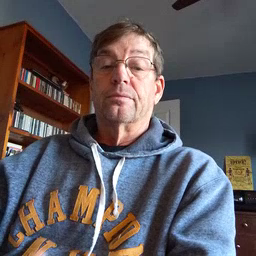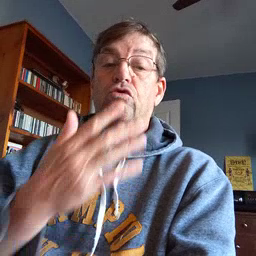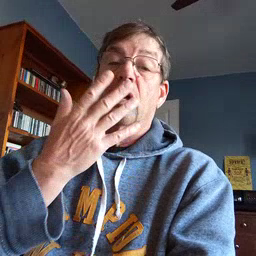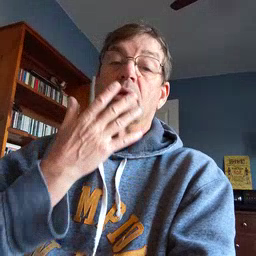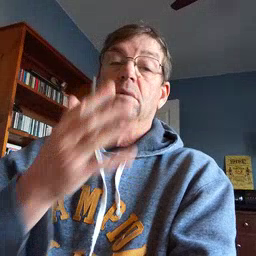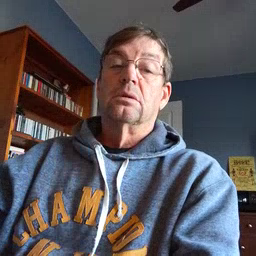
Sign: grass